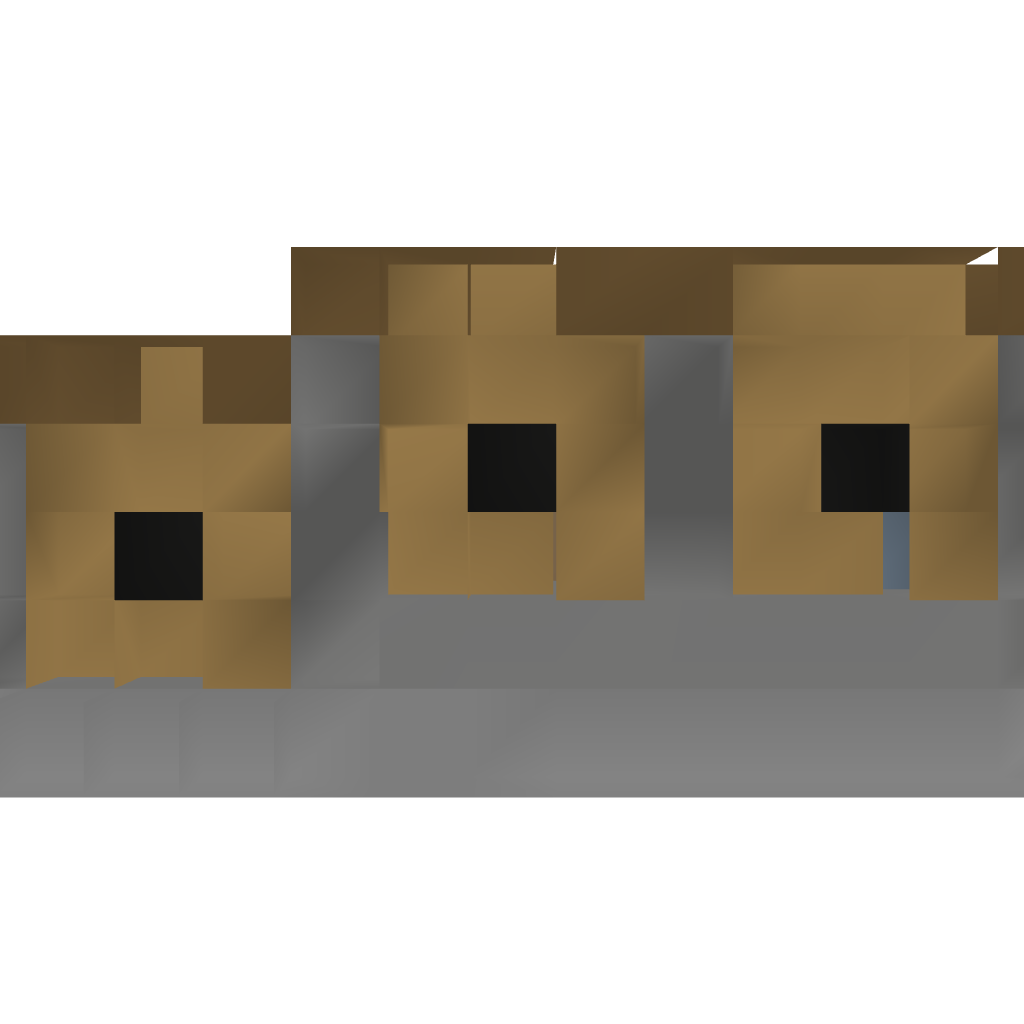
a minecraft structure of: Small wooden house